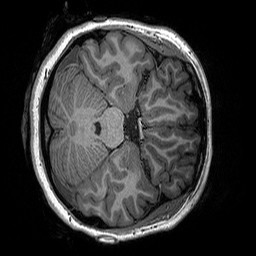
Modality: T1w
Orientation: axial
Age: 26
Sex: female
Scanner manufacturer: siemens
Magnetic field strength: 3 T
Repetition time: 2.3 s
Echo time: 0.00298 s